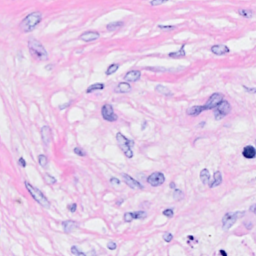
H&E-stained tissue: Breast